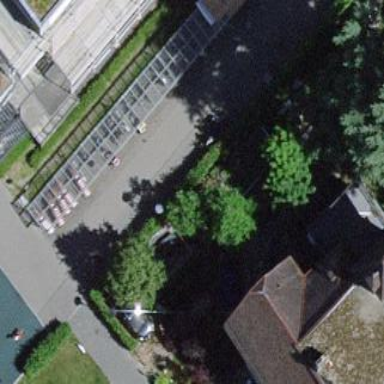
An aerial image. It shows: Roofed bicycle parking shed on building.